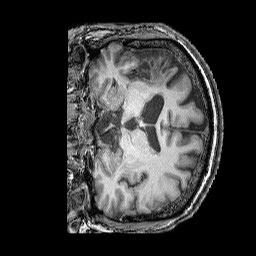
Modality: T1w
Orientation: coronal
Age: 41
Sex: male
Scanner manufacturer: siemens
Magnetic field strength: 3 T
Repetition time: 2.25 s
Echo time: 0.00411 s